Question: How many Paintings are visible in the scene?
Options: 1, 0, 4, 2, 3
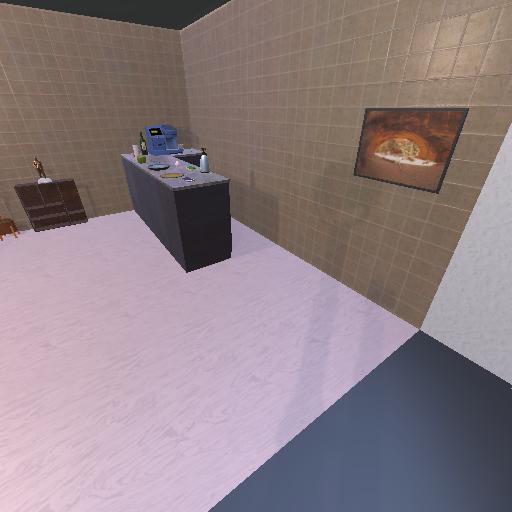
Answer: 1